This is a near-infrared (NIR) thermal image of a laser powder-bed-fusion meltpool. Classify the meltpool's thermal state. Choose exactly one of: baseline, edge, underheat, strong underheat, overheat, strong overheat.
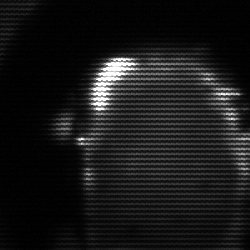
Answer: baseline